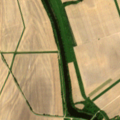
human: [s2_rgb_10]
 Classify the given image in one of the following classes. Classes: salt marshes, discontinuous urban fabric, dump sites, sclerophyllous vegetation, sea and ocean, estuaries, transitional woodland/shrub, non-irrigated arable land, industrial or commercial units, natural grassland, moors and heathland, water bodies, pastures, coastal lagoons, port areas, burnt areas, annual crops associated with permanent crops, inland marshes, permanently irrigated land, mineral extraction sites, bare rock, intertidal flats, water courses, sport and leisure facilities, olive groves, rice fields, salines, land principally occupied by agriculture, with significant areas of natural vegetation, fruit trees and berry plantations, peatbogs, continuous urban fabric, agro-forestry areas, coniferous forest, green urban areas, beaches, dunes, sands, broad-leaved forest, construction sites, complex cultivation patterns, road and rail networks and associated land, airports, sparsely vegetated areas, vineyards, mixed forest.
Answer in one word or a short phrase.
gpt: non-irrigated arable land, water courses